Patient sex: M
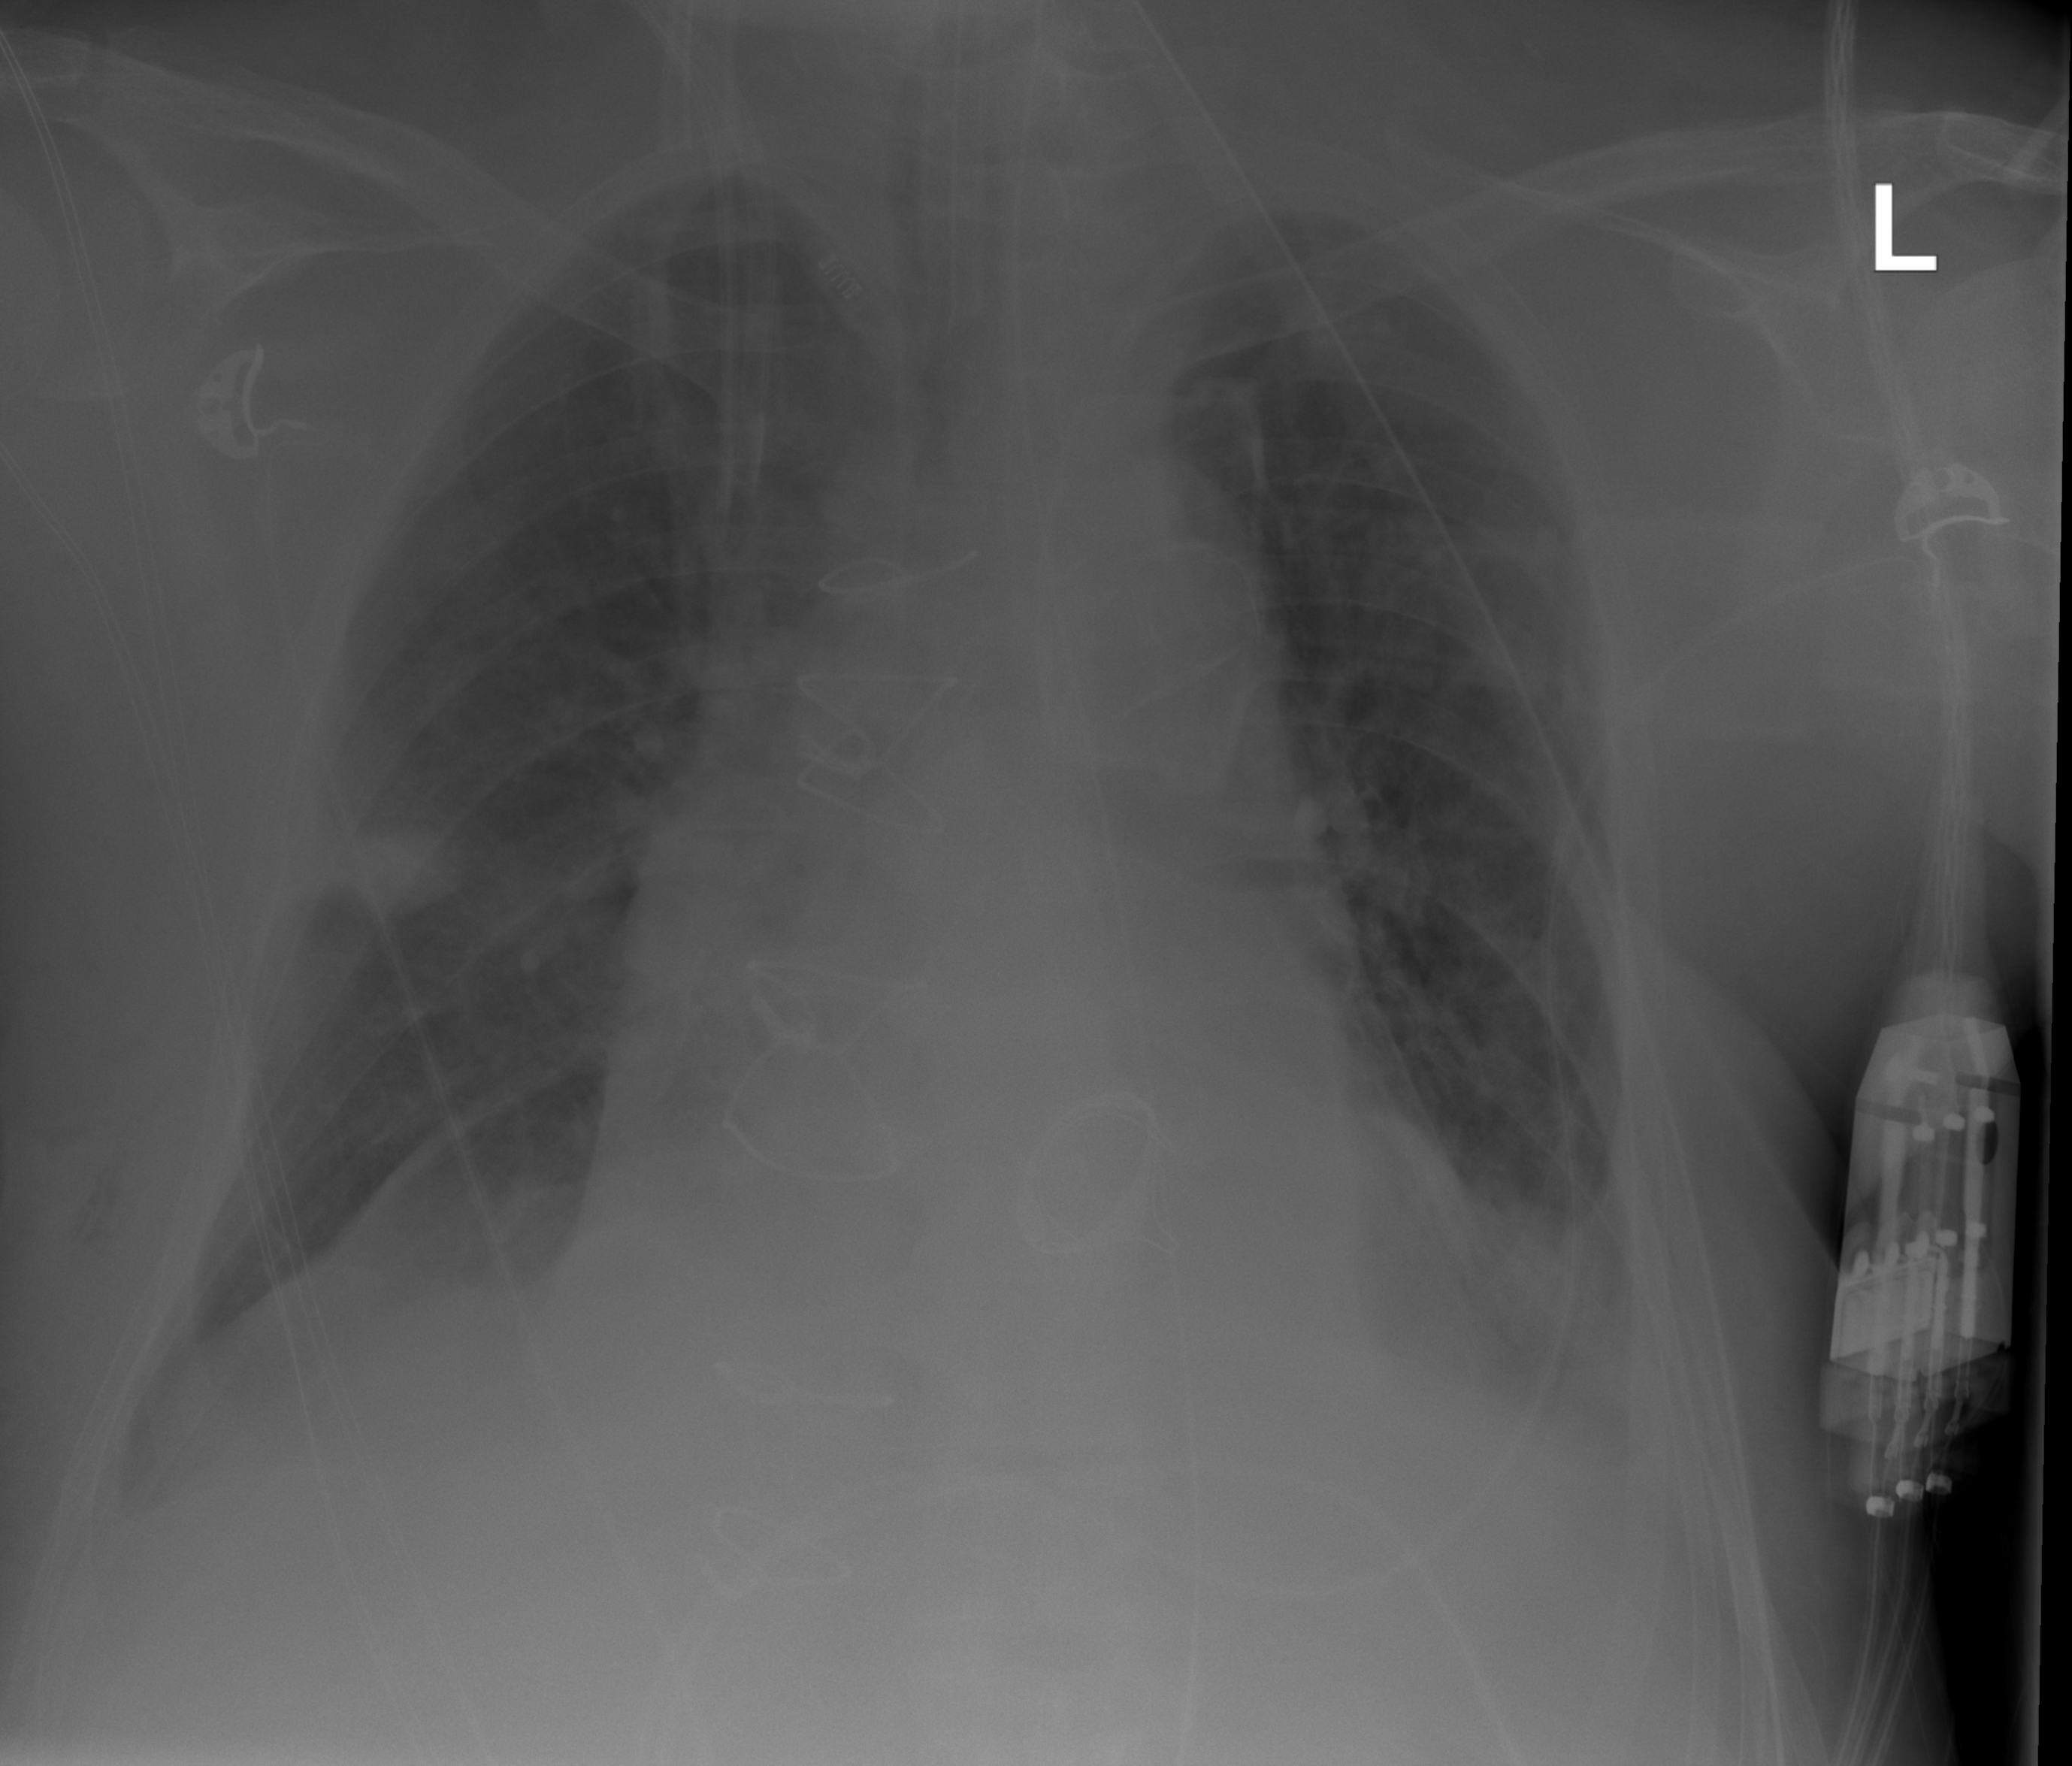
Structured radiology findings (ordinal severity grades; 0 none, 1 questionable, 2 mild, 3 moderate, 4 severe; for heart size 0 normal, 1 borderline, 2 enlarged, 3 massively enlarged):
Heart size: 2
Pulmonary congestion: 0
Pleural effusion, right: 0
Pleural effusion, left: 2
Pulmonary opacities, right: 0
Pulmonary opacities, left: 0
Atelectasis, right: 0
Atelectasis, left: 0